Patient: sex M, age 69
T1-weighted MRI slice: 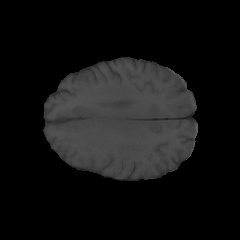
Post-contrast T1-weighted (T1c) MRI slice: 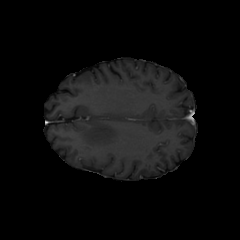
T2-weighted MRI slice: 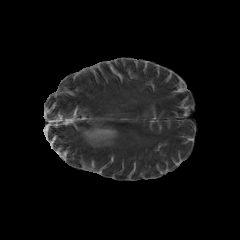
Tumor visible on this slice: yes
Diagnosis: Glioblastoma, IDH-wildtype
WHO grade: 4